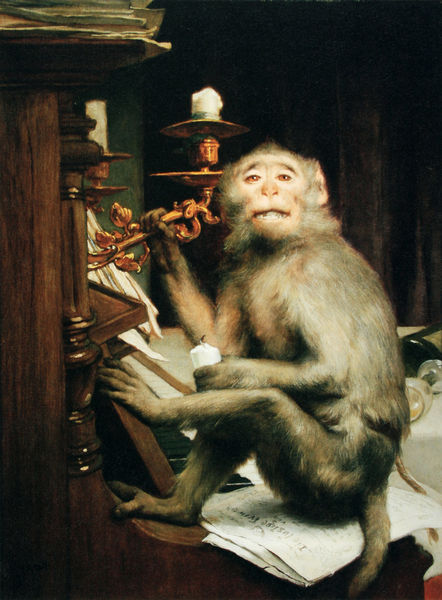
Titel: Affe am Klavier
Künstler: Gabriel von Max
Institution: Privatbesitz
Schlagwörter: blau, blätter, dunkel, fuß, gemälde, hand, schatten, weiß, ocker, sitzen, braun, glas, grau, hell, hintergrund, holz, licht, nase, orange, raum, schwarz, tisch, zimmer, rot, tier, beige, malerei, flasche, wand, augen, gesicht, halten, pelz, gelehrte, instrument, möbel, portrait, porträt, vorhang, öl, gold, haare, sitzend, blatt, musik, kontrast, affe, ranken, fell, schwanz, lächeln, füße, schrift, bücher, papier, papiere, schrank, schreibtisch, noten, notenständer, wein, gardine, realistisch, klavier, musikzimmer, notenblätter, piano, verzierung, kerze, kerzen, leuchter, pfoten, stube, bronze, foto, fotografie, photographie, lachen, deckel, messing, buch, zettel, weinglas, kerne, kupfer, greifen, zeitung, schriften, tasten, allegorie, pult, grinsen, photo, kerzenständer, wachs, kerzenhalter, maserung, zähne, farbfoto, maul, naturalistisch, schriftstück, sekretär, forschung, weinflasche, klettern, aufnahme, ablage, gedrechselt, docht, armleuchter, schalk, schimpanse, frech, äffchen, sizend, dokumente, sanduhr, darwin, studierstube, darwinismus, drechselarbeit, max von gabriel, ausgeblasen, notenhalter, umwerfen, makake, bhraun, tasen, notelnblatt, affe auf klavier, affenfüße, photo affe tele, sschreibtisch